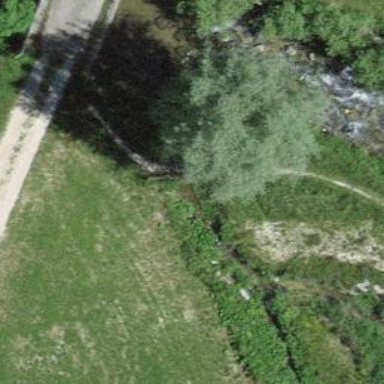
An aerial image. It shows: Unpaved path.